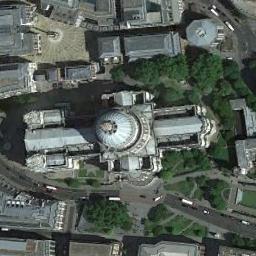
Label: church